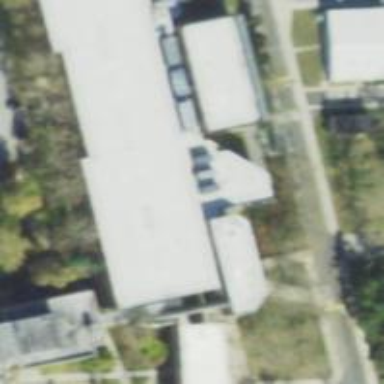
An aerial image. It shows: College building.